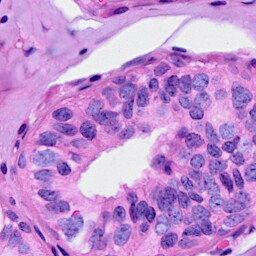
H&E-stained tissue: Breast